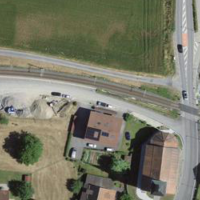
EUNIS habitat code: 52
Species observed at this site:
Papilio machaon